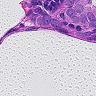
Metastatic tissue present: yes